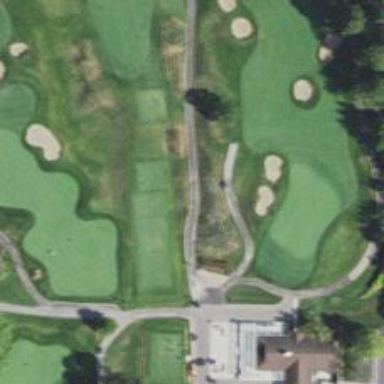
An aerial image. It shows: Service road designated as golf cart path.